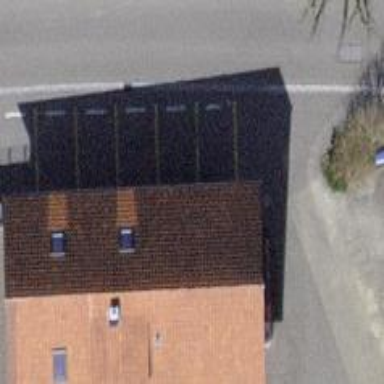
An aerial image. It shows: Convenience shop.